Question: I came across this <URL> plugin to make facebook requests without the sdk, that can be used in cordova,
I got it to log in the user in facebook, the thing is as oauthRedirectURL I end up in a white page, that says 'Success' and I'm not sure how to get the user back to the app,
'''
if (runningInCordova) {
oauthRedirectURL = "https://www.facebook.com/connect/login_success.html";
}
'''
Question is,
What url can i use to point my app ?
User ends up in this screen after the login

-edit-
I found solutions like 'http://localhost.com/oauthcallback.html' but I don't have a apache2 in the cordova environament..
-2nd edit-
This is my current code,
'''
openFB.init({appId: 'xxxxxxxxyyyyyyyy'});
openFB.login( function(response) {
if(response.status === 'connected') {
alert('Facebook login succeeded, got access token: ' + response.authResponse.token);
} else {
alert('Facebook login failed: ' + response.error);
}
}, {scope: 'email'});
'''
This the line of the lib that fills this value
'''
if (runningInCordova) {
oauthRedirectURL = "https://www.facebook.com/connect/login_success.html";
}
'''
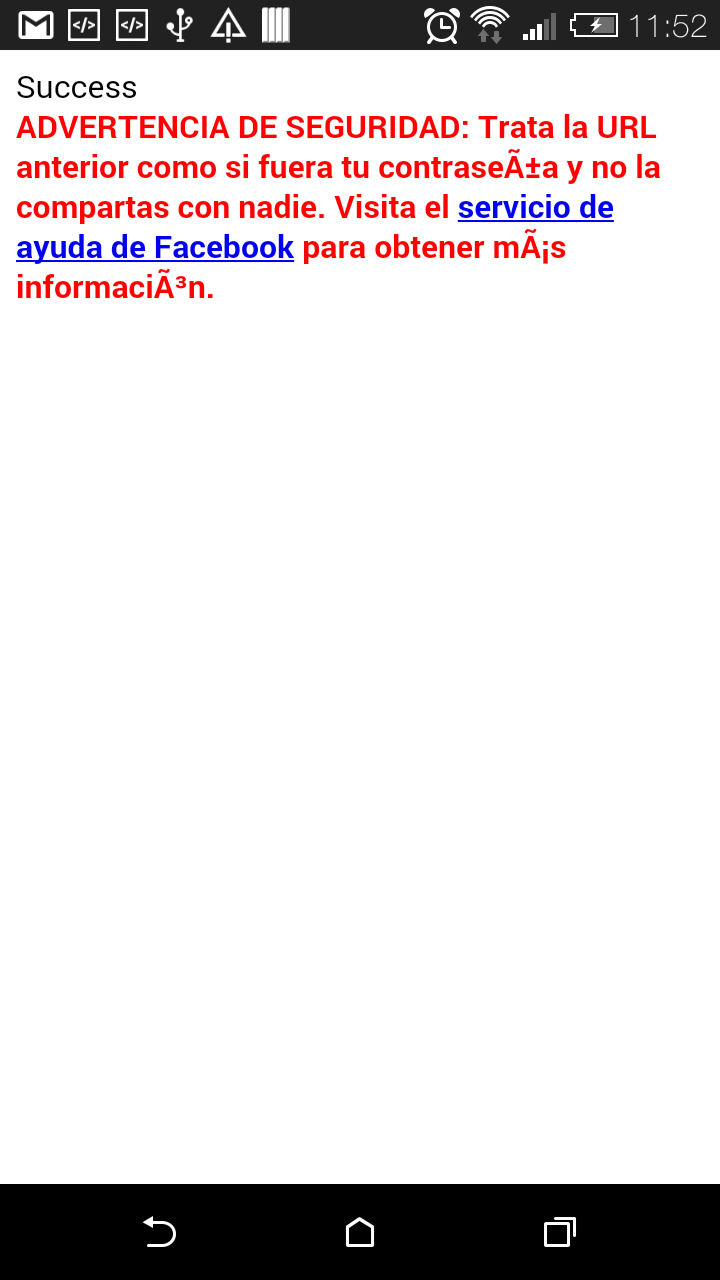
Answer: I haven't used openFB before but I'm pretty sure it's based on the following docs:
<URL>
If you go to the section "logging people in" you'll see the following message:
> redirect_uri. The URL that you want to redirect the person logging in
back to. This URL will capture the response from the Login Dialog. If
you are using this in a webview within a desktop app, this must be set
to <URL>.
When a FB user grants permissions to your App, it will be redirected to the url <URL>...
What you have to do now is monitor this url and get the access token provided, which you should store with the fb user id in order to perform any API call.
Googling how to do this with openFB I found a thread at the openFB github repo that should help: <URL>
This should be the code that will allow you to monitor the URL (extracted from the code provided on the thread):
'''
if (runningInCordova) {
loginWindow.addEventListener('loadstart', function (event) {
var url = event.url;
if (url.indexOf("access_token=") > 0) {
// Get the token
}
});
}
'''
Once you have obtained the access token and stored in your database, you should redirect to any other place of your App.
I hope it helps.
Javier.